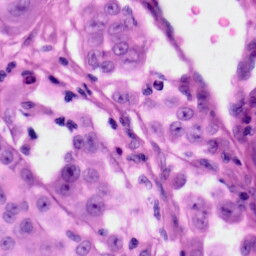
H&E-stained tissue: Skin